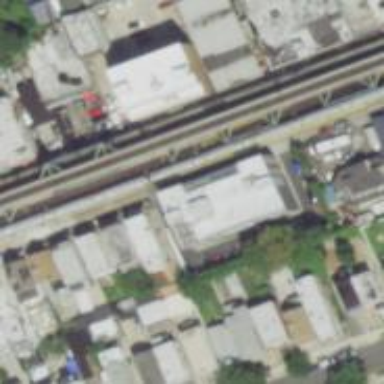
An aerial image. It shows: Bridge over electrified rail tracks leading to yard.